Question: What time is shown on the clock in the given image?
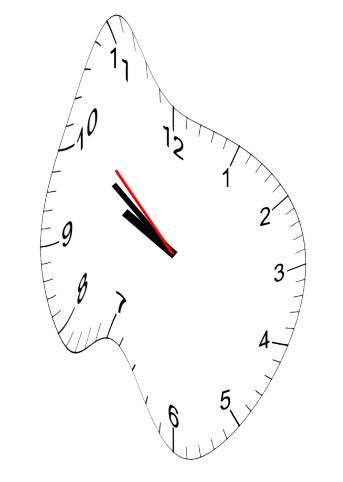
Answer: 09:50:52